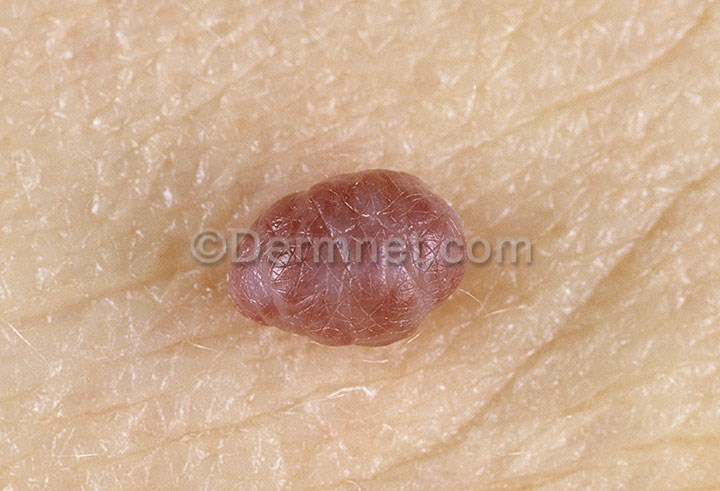
Disease: Vascular Tumors